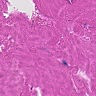
Metastatic tissue present: no